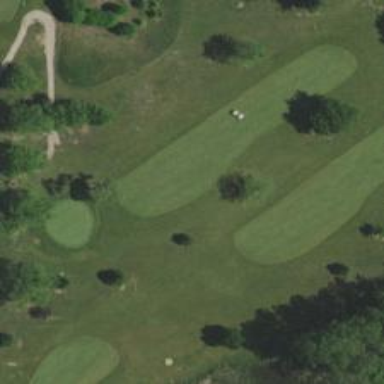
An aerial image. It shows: View of golf hole.